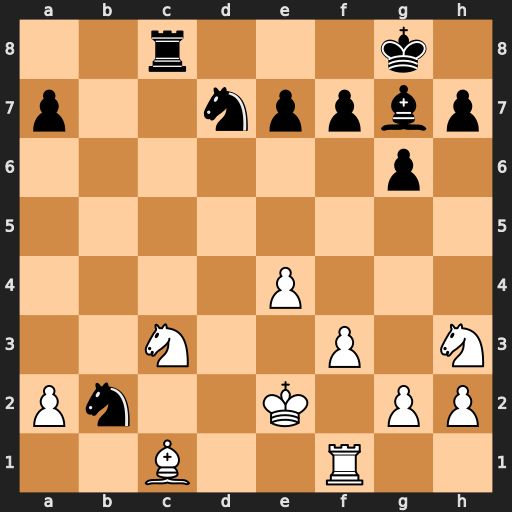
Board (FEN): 2r3k1/p2nppbp/6p1/8/4P3/2N2P1N/Pn2K1PP/2B2R2
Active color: w
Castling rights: -
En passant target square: -
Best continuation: Bxb2 Rb8 Ba1